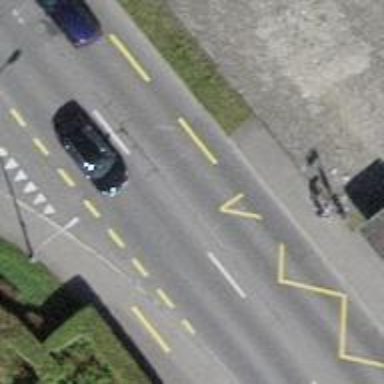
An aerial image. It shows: Bus stop equipped with public transport stop position.